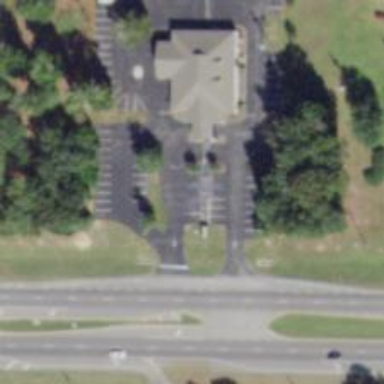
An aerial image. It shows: Parking space.